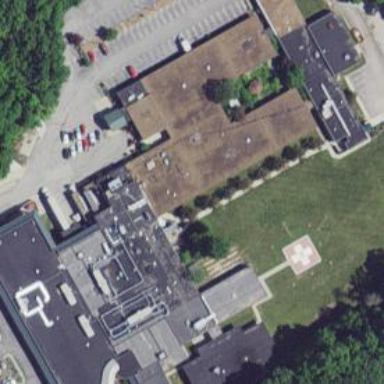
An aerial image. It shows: Hospital building.